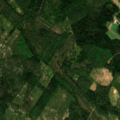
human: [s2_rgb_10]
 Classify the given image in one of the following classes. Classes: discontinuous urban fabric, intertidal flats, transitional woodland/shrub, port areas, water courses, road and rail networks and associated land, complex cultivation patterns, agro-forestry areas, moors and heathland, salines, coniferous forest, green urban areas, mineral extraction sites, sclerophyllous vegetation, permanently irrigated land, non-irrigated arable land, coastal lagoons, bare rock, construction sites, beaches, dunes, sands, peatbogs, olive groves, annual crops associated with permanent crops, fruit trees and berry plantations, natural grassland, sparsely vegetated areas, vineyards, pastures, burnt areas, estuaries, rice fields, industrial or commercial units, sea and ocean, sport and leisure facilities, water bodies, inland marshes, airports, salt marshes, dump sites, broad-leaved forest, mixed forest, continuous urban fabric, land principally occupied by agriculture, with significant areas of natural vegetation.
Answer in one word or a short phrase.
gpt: coniferous forest, mixed forest, transitional woodland/shrub